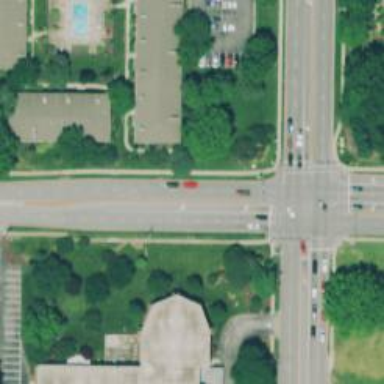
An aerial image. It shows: Road with dash markings.